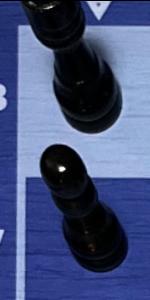
Label: Pawn_Black